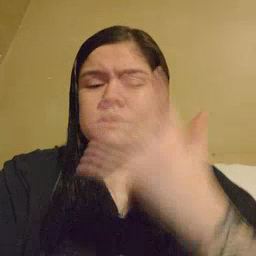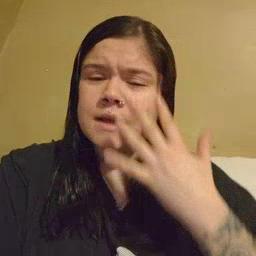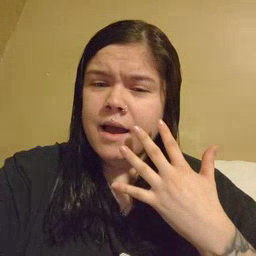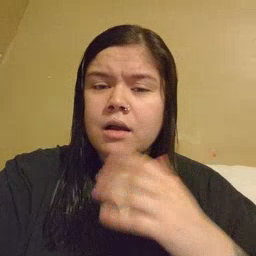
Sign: sad